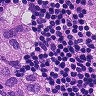
Metastatic tissue present: yes